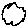
Label: cloud